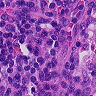
Metastatic tissue present: no